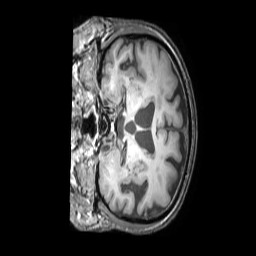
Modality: T1w
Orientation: coronal
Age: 78
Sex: male
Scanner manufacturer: philips
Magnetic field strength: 3 T
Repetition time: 0.009895 s
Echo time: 0.004603 s